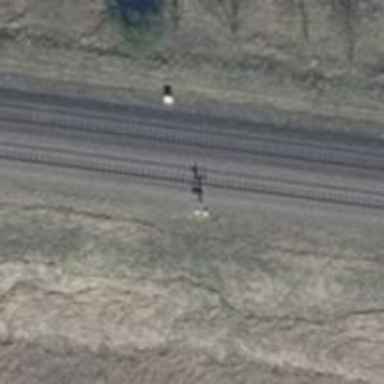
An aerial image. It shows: Railway signal.